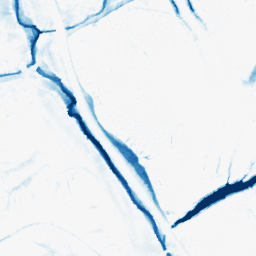
Category: morphological
Decomposition family: morphological
Decomposition parameters: operation: closing
size: 10
Upsampling method: edge_directed
Upsampling parameters: scale: 4
Upsampling scale: 4